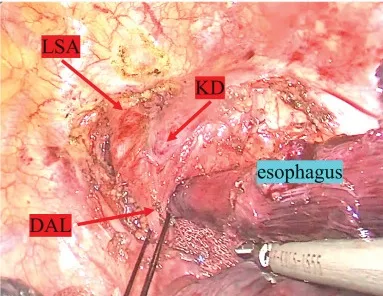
Intraoperative findings. (B) shows the esophagus was surrounded by a ring made up of the ductus arteriosus ligament, the aortic arch, the LSA, and the trachea.
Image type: medical_photograph (other_medical_photograph)